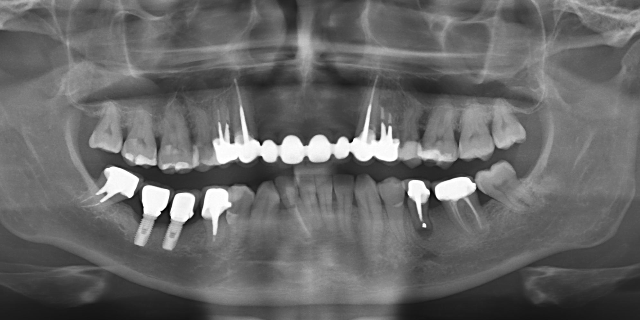
adult